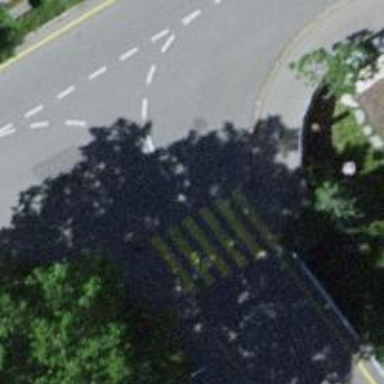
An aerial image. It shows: Uncontrolled crossing on the road.